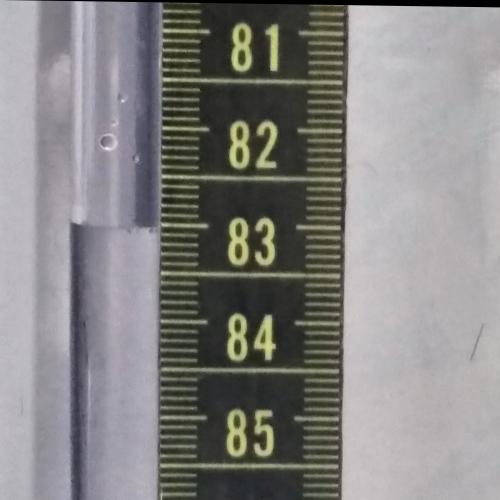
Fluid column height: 83.0 cm